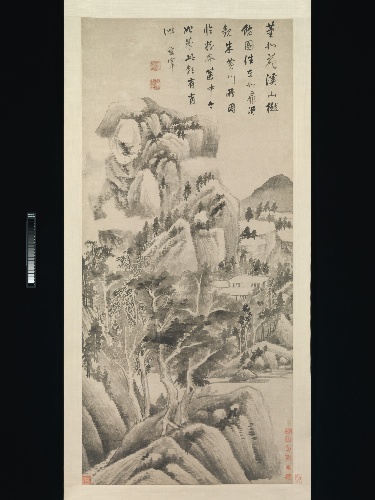
Title: 明  董其昌  溪山樾館圖  軸|Shaded Dwellings among Streams and Mountains
Artist: Dong Qichang
Artist bio: Chinese, 1555–1636
Date: ca. 1622–25
Object type: Hanging scroll
Classification: Paintings
Medium: Hanging scroll; ink on paper
Culture: China
Period: Ming dynasty (1368–1644)
Dimensions: Image: 62 3/8 x 28 3/8 in. (158.4 x 72.1 cm)
Overall with mounting: 99 x 33 1/8 in. (251.5 x 84.1 cm)
Overall with knobs: 99 x 37 in. (251.5 x 94 cm)
Department: Asian Art
Credit line: Gift of Douglas Dillon, 1979
Accession year: 1979
Repository: Metropolitan Museum of Art, New York, NY
Tags: Landscapes|Mountains|Trees